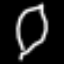
Label: leaf